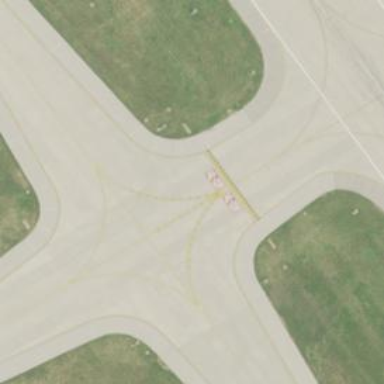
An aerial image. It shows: View of taxiway at the airport.